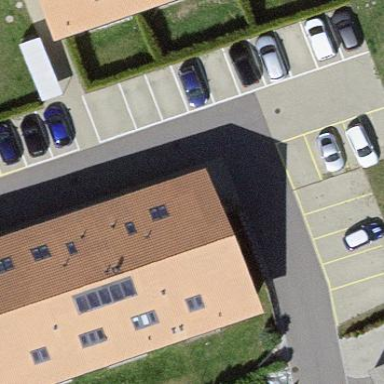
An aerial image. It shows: Building with gabled roof.